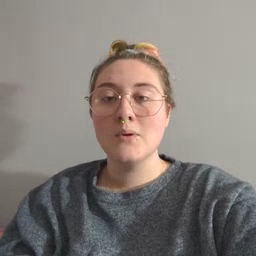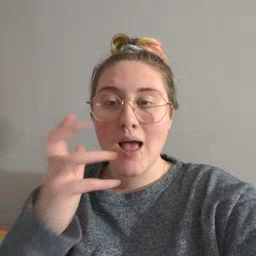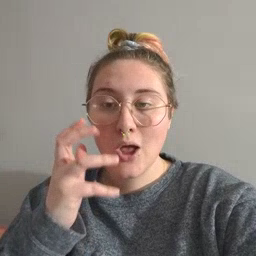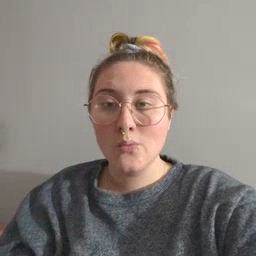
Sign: radio